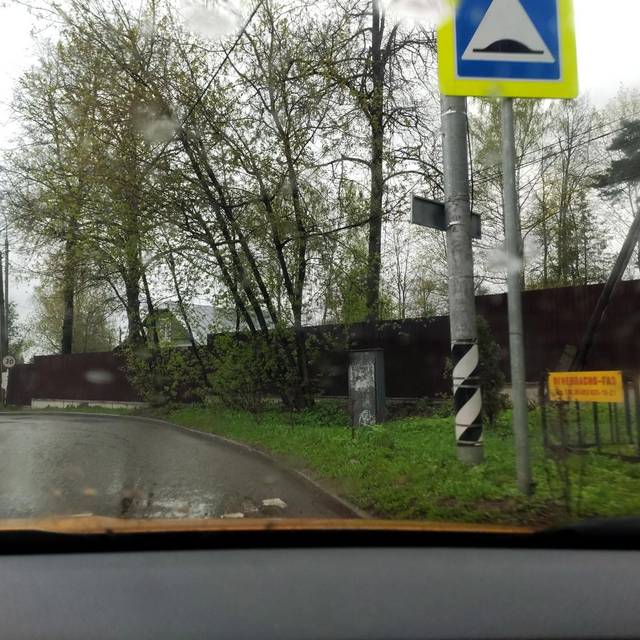
Region: Russia
Coordinates: 55.739, 37.279